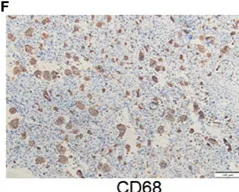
(F) CD68 is expressed in osteoclastic giant cells (x100).
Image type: pathology (immunostaining)